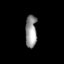
Tissue: lung
Cell type: Endothelial cells
Senescence score: 0.6076
Nuclear area (px): 365
Mean DAPI intensity: 147.997